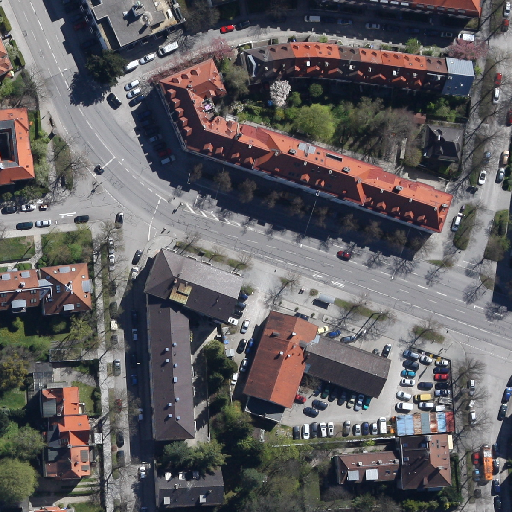
Referring expression: car in the parking area